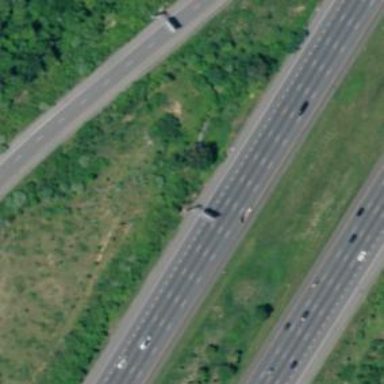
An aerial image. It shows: Motorway.